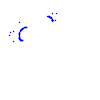
Particle: proton